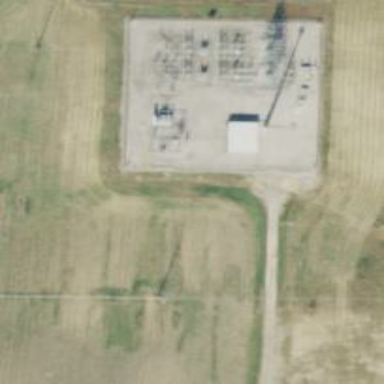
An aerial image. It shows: Fence surrounds transmission level power substation.